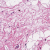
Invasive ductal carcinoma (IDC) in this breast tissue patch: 0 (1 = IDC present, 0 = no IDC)